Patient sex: M
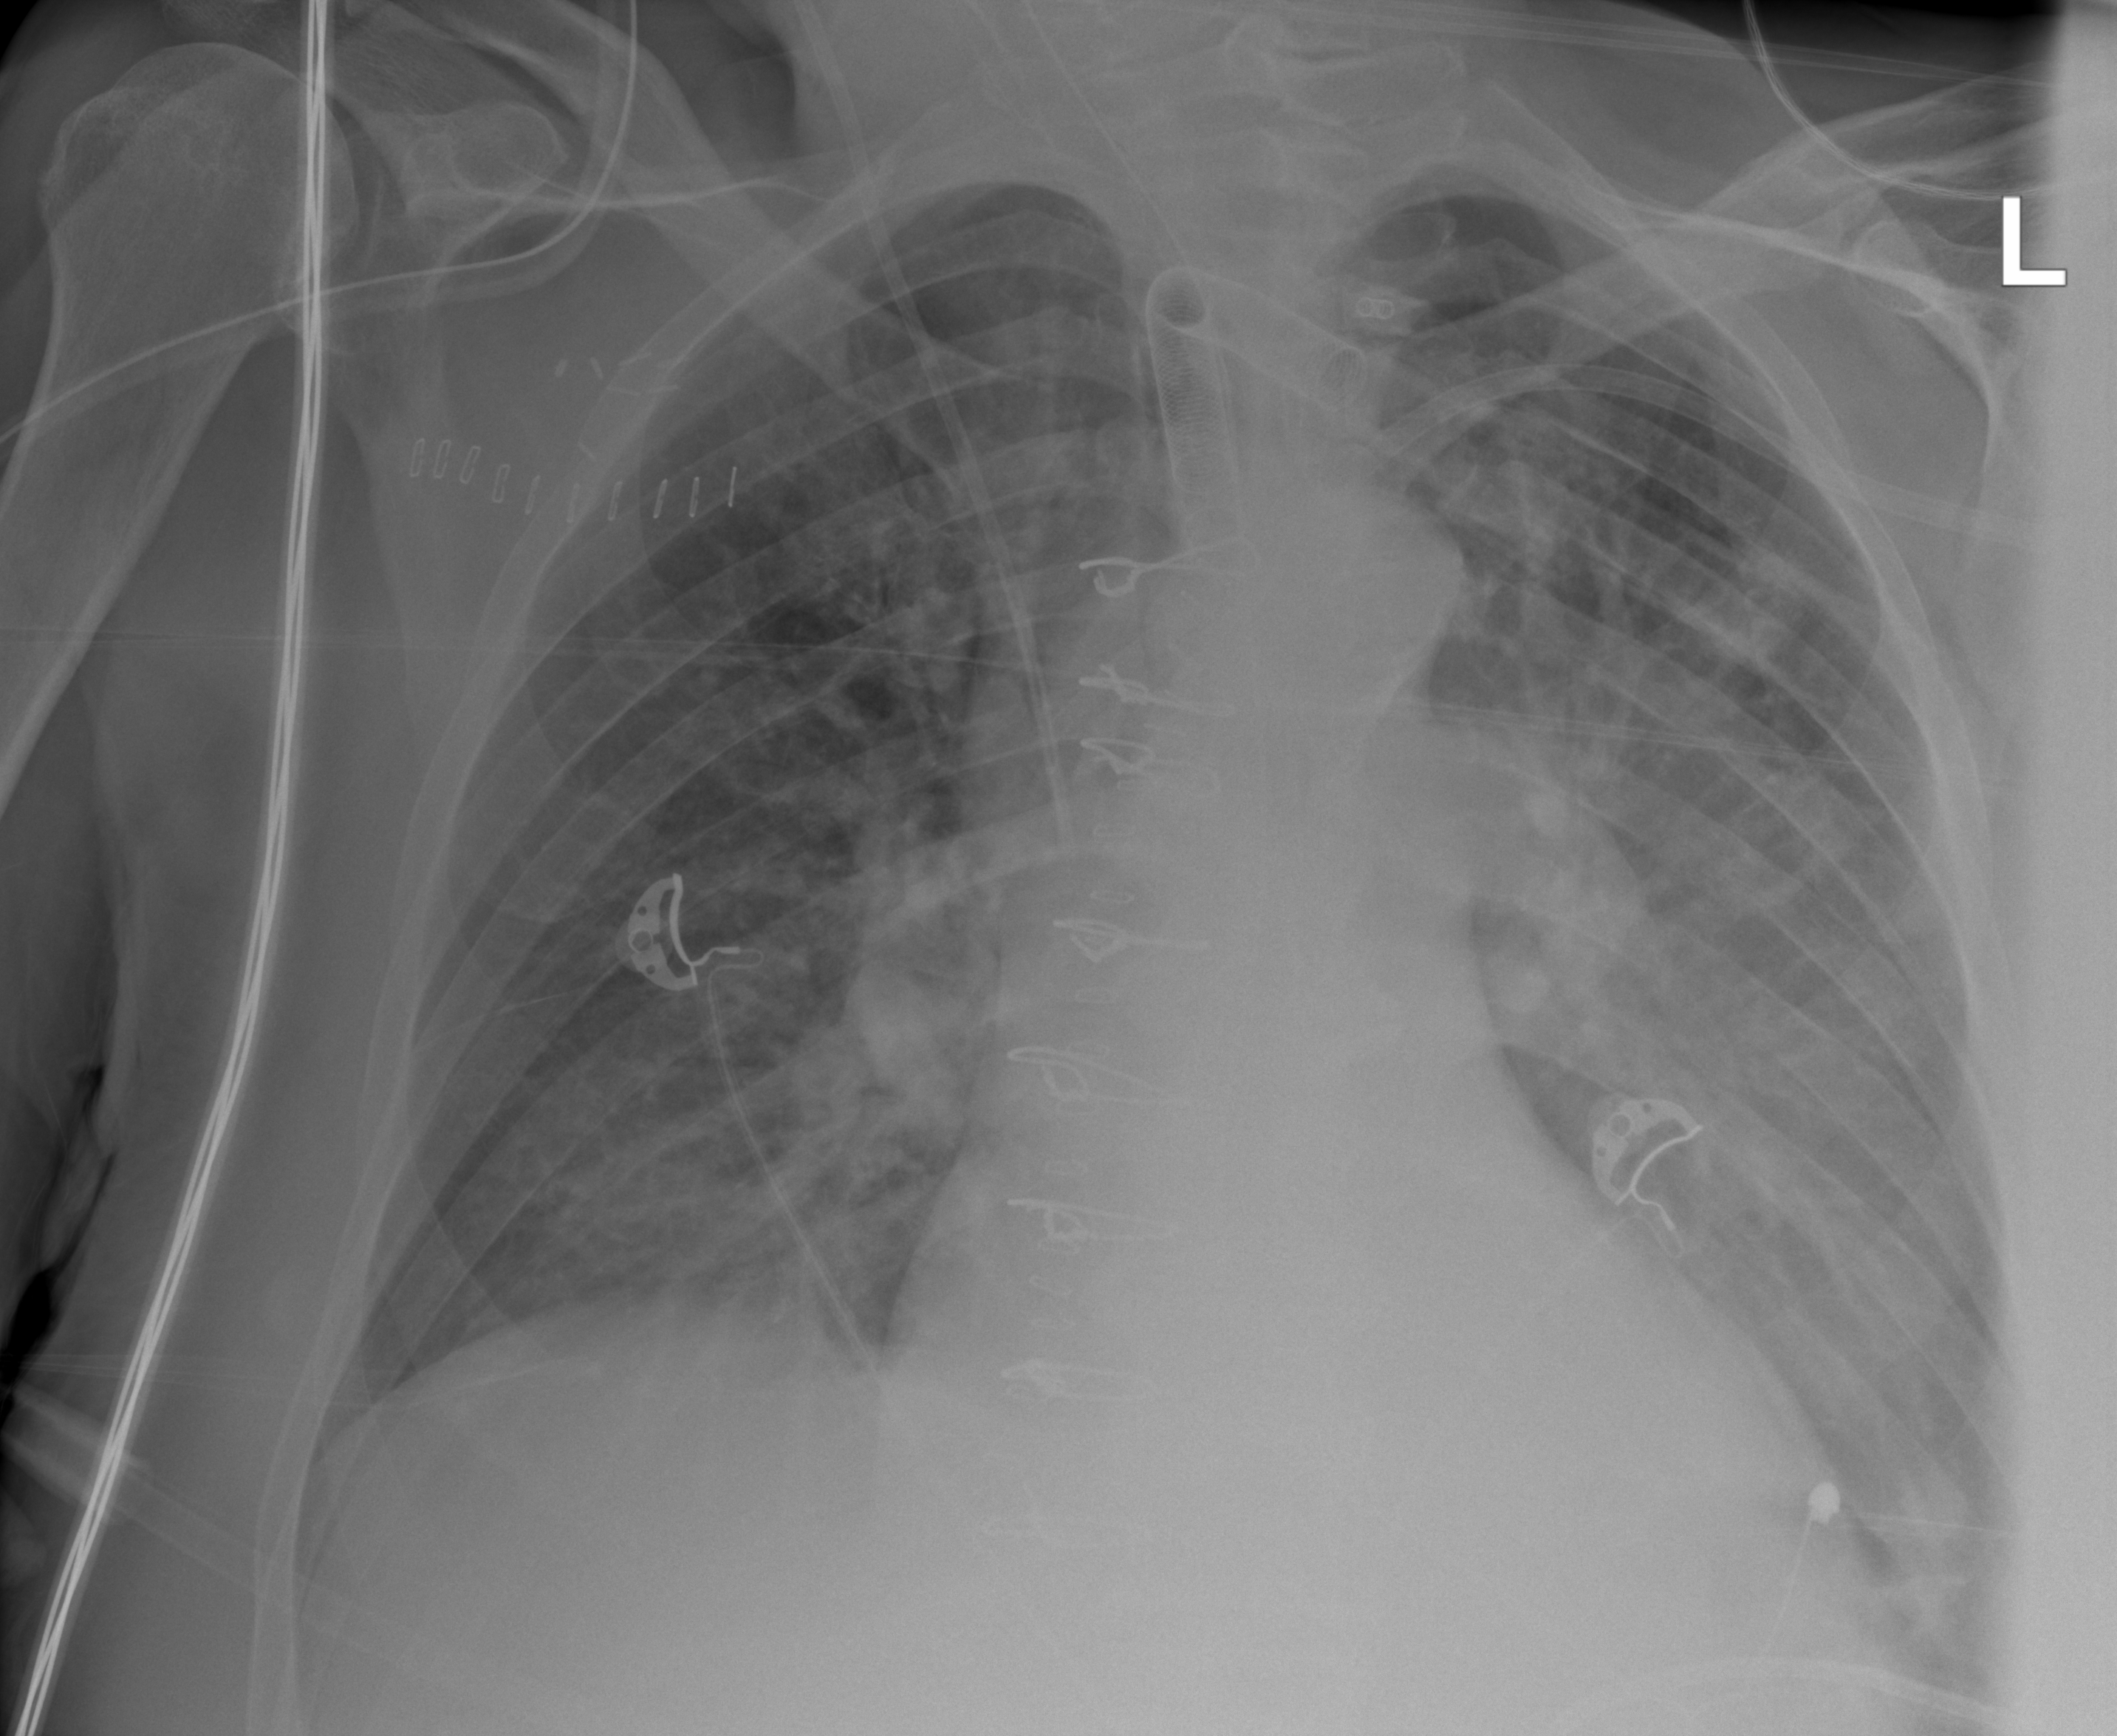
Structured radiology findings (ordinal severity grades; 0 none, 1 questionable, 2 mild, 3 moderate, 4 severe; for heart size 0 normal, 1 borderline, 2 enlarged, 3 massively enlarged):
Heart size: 0
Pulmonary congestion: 2
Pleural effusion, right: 1
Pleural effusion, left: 2
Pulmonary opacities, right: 2
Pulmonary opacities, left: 3
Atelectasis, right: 2
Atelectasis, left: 2